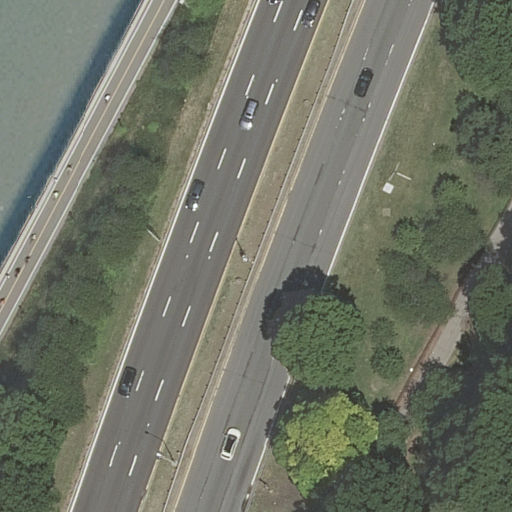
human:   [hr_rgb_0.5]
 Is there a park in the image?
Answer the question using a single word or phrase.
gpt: yes

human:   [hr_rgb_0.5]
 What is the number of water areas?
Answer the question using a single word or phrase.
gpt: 1

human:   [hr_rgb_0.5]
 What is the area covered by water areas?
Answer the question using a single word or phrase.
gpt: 711m2

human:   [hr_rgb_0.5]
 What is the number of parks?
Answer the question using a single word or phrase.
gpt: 1

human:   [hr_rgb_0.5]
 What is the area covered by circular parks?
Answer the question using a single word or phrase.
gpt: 0m2

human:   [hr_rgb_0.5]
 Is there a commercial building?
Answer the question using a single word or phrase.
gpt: no

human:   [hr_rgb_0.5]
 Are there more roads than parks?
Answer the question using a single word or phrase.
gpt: yes

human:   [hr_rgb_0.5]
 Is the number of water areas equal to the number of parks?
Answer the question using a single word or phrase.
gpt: yes

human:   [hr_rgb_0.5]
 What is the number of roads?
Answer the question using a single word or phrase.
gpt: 4

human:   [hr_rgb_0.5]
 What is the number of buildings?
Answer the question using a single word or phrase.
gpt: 0

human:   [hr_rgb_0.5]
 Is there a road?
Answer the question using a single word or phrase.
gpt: yes

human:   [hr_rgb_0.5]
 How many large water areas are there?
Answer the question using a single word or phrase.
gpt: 1

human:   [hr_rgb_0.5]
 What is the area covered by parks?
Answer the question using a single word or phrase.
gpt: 434m2

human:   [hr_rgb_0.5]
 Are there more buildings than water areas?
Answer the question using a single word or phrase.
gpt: no

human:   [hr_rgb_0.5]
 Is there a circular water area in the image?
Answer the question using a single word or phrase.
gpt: no

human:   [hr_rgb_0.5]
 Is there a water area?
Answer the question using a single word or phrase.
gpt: yes

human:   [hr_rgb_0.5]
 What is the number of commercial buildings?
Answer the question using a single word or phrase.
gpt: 0

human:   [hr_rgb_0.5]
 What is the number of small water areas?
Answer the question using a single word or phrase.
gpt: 0

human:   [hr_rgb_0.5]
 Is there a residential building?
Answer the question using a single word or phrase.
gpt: no

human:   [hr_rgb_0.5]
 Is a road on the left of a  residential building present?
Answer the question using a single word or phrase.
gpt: no

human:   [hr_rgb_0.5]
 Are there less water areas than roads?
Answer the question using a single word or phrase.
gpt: yes

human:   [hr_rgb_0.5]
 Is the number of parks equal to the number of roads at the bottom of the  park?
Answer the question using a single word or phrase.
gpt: yes

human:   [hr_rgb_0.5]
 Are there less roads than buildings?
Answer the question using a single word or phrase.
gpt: no

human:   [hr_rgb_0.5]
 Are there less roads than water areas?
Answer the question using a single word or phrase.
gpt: no

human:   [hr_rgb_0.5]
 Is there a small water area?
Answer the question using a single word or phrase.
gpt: no

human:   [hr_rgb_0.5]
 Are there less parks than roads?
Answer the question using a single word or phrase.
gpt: yes

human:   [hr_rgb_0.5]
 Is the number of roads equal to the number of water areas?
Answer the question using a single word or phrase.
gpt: no

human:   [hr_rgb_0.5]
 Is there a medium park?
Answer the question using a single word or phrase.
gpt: yes

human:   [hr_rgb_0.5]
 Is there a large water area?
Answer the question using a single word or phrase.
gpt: yes

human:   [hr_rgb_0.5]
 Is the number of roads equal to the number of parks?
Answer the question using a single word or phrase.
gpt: no

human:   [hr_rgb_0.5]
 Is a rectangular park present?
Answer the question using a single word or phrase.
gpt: yes

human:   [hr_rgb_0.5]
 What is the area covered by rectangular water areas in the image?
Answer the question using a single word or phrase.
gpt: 711m2

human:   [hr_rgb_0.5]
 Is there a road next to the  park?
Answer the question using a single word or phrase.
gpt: yes

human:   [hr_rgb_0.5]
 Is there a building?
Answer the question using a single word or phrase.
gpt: no

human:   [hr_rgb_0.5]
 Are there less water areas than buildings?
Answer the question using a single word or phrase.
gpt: no

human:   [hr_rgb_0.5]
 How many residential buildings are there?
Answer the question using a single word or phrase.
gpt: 0

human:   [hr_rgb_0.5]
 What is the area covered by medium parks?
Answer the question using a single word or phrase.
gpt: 434m2

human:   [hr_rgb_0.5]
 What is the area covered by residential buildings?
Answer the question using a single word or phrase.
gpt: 0m2

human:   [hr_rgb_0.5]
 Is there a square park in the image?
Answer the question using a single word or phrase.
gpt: no

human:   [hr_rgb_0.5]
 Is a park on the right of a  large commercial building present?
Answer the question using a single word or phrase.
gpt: no

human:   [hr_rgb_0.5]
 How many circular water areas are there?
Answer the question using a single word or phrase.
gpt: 0

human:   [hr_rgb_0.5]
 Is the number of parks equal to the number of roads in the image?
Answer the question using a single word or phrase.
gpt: no

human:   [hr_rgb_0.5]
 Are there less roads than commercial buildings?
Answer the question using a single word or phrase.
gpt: no

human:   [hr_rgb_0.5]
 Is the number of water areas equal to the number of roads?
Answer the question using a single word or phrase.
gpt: no

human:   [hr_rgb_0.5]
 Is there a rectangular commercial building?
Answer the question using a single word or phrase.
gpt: no

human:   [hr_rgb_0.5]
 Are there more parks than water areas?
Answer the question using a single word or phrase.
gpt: no

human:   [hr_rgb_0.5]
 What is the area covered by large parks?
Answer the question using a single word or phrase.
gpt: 0m2

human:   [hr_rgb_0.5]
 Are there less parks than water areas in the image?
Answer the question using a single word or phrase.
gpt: no

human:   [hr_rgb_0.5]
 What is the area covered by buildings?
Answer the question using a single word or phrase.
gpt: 0m2

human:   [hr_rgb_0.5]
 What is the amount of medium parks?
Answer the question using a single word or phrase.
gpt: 1

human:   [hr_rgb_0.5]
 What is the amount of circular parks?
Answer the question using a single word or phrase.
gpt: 0

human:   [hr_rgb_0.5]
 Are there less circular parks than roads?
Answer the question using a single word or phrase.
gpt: yes

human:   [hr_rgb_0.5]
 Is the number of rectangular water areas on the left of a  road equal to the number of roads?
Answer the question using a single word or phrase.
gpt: no

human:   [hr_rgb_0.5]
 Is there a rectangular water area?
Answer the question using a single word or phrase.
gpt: yes

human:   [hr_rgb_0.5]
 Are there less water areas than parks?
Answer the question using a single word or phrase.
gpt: no

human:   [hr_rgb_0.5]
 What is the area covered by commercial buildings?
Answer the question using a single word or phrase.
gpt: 0m2

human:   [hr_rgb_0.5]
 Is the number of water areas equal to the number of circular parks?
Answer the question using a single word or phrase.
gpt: no

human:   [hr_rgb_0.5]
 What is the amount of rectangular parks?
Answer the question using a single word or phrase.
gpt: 1

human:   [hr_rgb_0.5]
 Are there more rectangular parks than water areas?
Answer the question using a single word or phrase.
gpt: no

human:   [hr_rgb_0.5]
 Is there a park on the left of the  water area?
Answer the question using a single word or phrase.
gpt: no

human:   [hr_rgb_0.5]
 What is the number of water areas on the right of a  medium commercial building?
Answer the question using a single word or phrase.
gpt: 0

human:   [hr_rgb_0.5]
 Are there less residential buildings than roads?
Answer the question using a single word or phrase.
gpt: yes

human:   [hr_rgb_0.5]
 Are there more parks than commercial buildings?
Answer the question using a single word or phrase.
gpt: yes

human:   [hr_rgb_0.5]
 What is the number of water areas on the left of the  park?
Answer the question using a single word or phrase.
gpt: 1